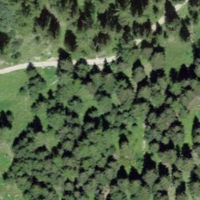
EUNIS habitat code: 44
Species observed at this site:
Erebia melampus